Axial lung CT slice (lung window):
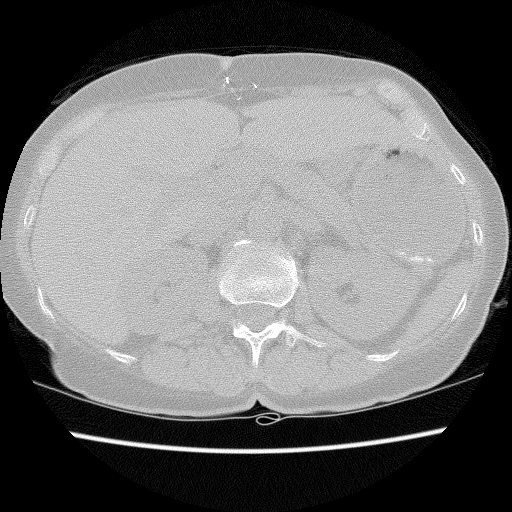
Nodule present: no